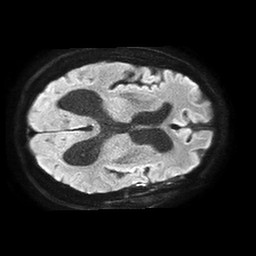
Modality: TRACE
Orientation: axial
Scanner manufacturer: philips
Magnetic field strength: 1.5 T
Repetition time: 4.6 s
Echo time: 0.08631 s